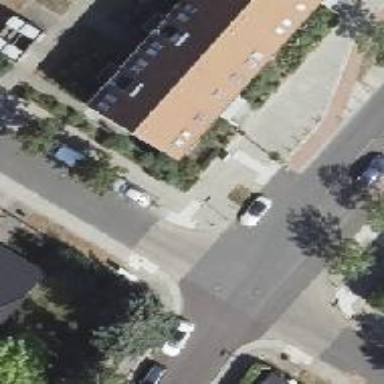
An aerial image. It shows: Sidewalk.